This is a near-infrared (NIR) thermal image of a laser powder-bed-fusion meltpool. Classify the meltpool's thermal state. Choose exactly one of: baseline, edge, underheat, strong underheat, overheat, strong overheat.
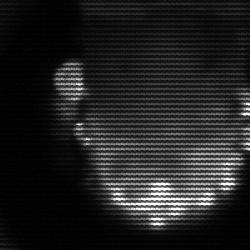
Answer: baseline